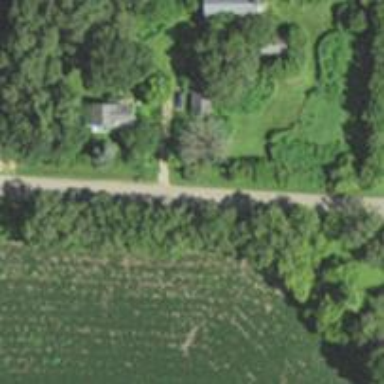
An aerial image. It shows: Driveway.